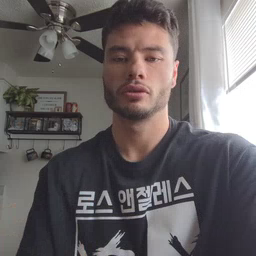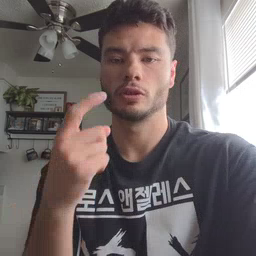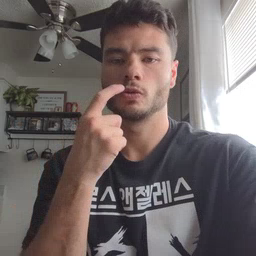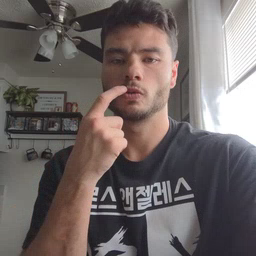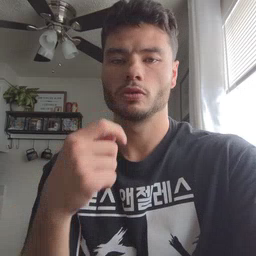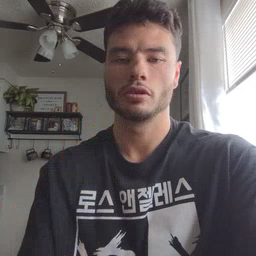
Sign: tooth